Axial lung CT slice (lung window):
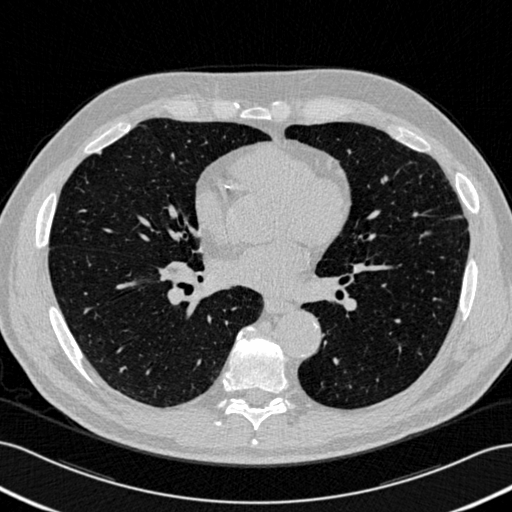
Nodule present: no